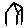
Label: house